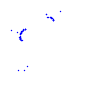
Particle: proton